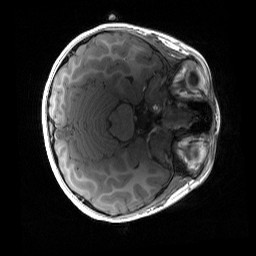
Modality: T1w
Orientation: axial
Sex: male
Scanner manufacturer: siemens
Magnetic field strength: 3 T
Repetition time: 1.9 s
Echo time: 0.00243 s